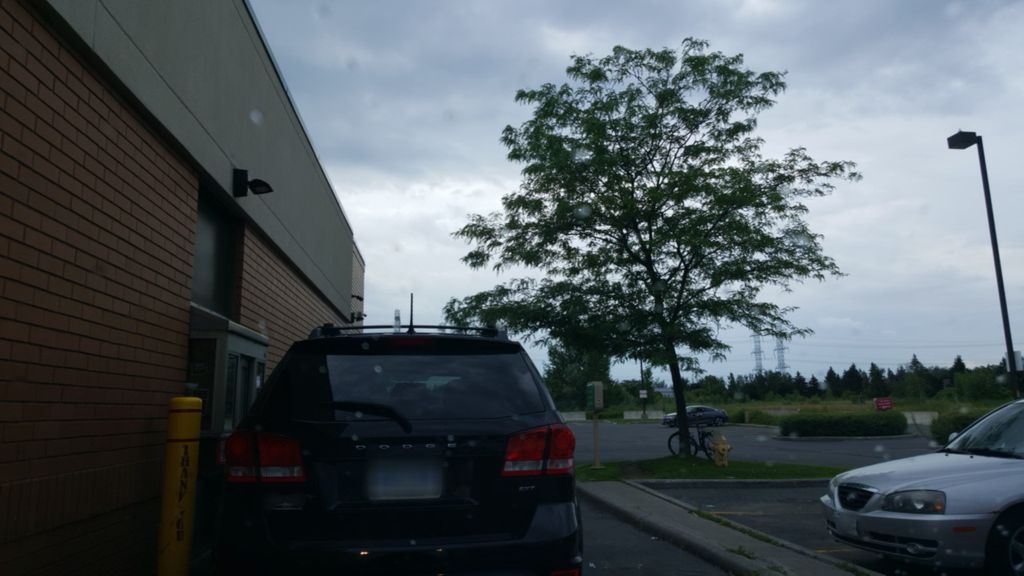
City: ottawa-gatineau